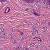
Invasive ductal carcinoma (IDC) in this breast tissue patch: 1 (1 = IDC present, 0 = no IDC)